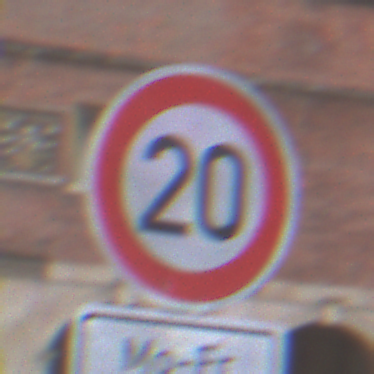
Verkehrszeichen: Geschwindigkeit20
Zusatzzeichen unten: ZeitangabenMitBeschraenkungAufWochentage2
Umgebung: Outdoor, Urban
Tageszeit: Midday
Wetter: Overcast
Licht: Natural
Jahreszeit: NotSpecified
Kontrast: LowContrast